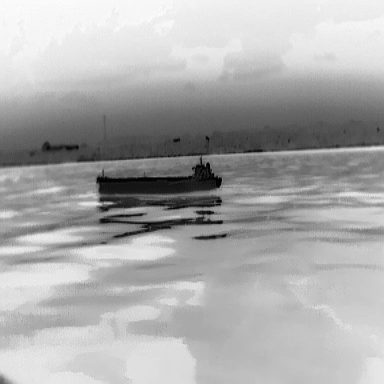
There is a liner in the infrared image.